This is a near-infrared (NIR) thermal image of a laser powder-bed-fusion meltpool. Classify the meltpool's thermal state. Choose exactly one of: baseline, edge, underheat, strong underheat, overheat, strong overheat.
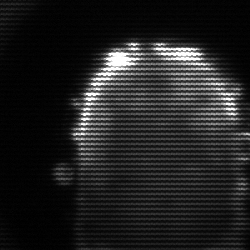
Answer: baseline